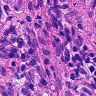
Metastatic tissue present: no